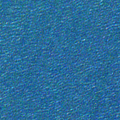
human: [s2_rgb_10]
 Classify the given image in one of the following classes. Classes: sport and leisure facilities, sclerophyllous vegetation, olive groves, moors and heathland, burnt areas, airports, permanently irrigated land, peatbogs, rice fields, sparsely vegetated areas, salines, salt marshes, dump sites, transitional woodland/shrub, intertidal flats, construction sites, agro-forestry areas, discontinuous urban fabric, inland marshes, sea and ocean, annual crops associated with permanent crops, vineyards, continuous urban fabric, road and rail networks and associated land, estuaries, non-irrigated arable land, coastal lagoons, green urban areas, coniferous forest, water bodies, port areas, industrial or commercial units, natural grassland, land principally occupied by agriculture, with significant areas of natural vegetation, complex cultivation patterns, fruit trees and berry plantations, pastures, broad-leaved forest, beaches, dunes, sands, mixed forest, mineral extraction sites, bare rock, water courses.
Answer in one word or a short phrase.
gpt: sea and ocean